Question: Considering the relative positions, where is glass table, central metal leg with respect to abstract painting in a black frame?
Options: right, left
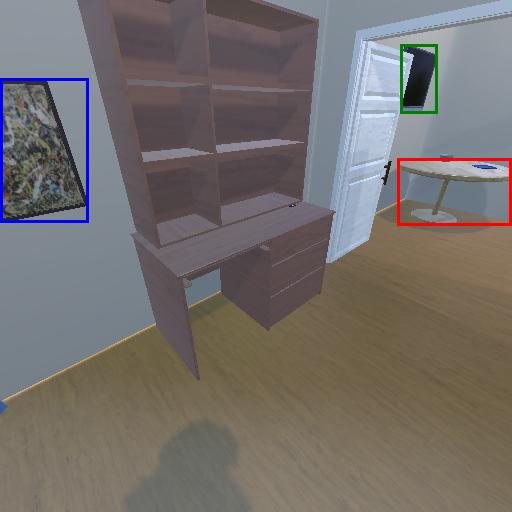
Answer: right